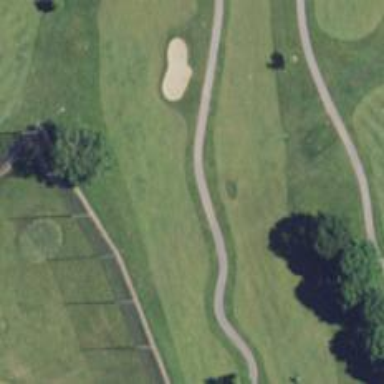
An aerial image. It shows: Path designated for golf carts.